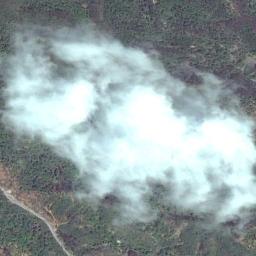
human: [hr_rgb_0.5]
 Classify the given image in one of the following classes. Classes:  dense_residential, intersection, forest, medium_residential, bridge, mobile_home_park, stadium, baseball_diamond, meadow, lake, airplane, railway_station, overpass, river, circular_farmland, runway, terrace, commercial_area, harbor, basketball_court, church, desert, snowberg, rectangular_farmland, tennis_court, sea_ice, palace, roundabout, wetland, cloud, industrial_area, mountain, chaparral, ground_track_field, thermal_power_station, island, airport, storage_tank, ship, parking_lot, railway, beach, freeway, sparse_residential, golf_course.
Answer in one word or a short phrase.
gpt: cloud